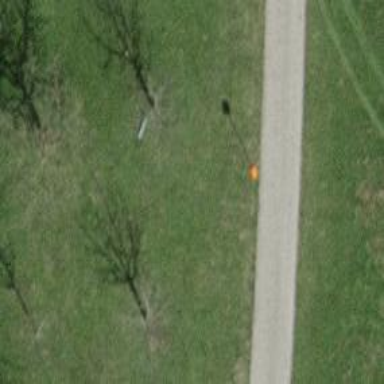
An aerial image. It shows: Pipeline marker.